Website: bh-photo
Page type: address-validator
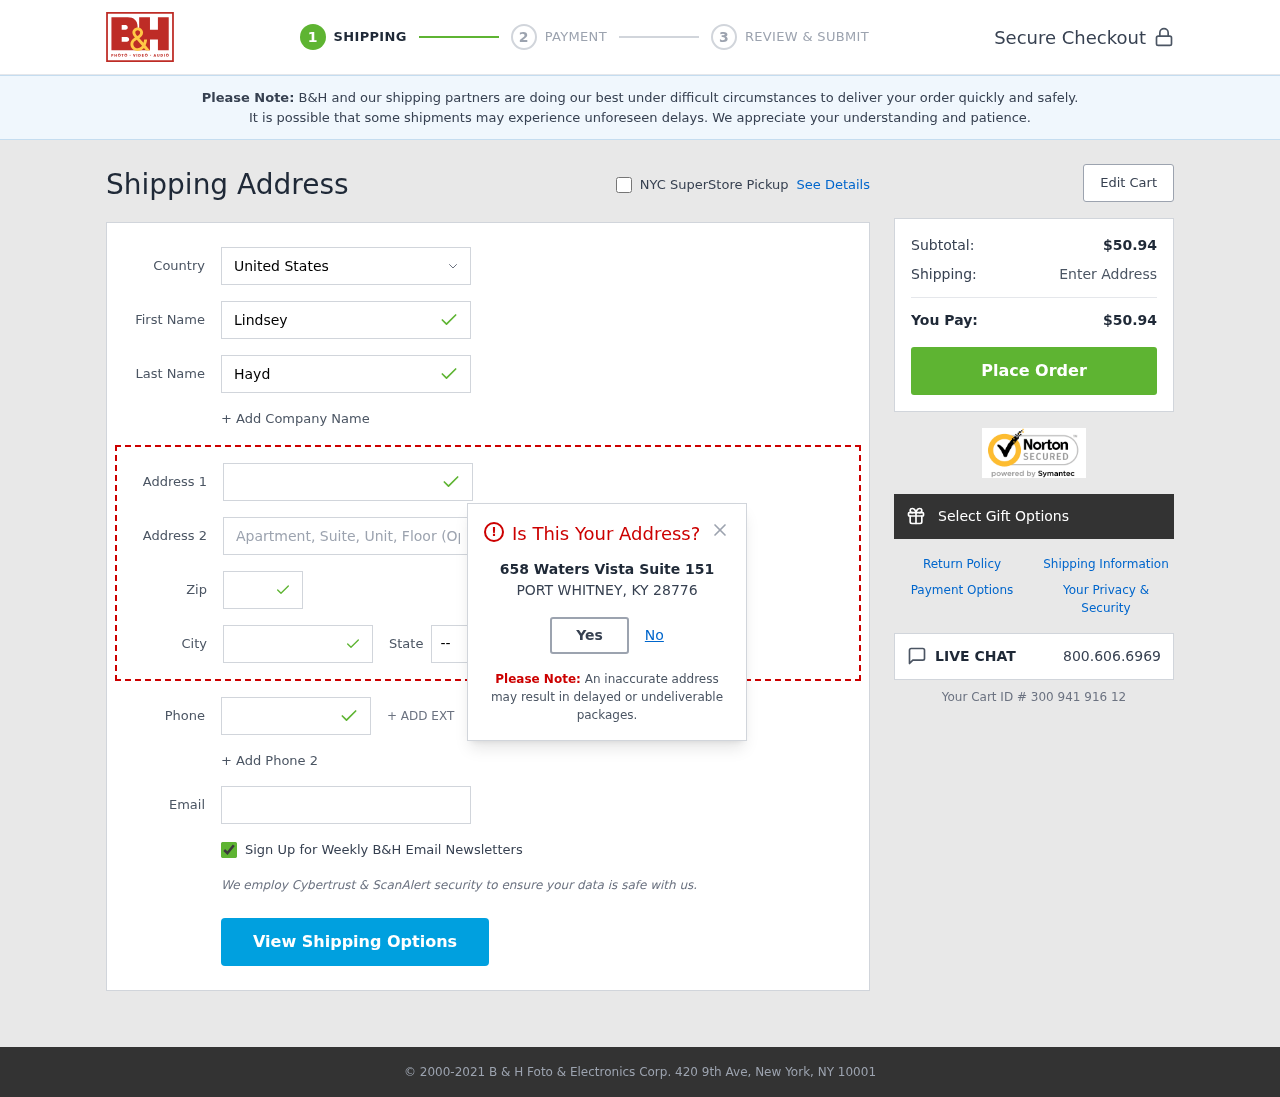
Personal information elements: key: PII_CITY
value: Port Whitney
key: PII_COUNTRY
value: United States
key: PII_EMAIL
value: lhayden@yahoo.com
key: PII_FIRSTNAME
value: Lindsey
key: PII_LASTNAME
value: Hayden
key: PII_PHONE
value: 3549295537
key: PII_POSTCODE
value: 28776
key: PII_STATE_ABBR
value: KY
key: PII_STREET
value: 658 Waters Vista Suite 151
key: PII_STREET2
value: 047 Deborah Ferry
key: PII_CITY_MODAL
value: PORT WHITNEY
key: PII_POSTCODE_FULL
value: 28776
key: PII_POSTCODE_NUMERIC
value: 28776
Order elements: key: ORDER_SUBTOTAL
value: $50.94
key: ORDER_TOTAL
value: $50.94
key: ORDER_ID
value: Your Cart ID # 300 941 916 12